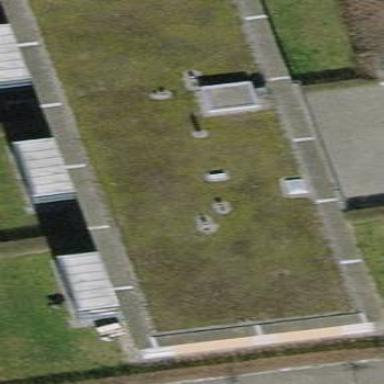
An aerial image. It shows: Building with flat roof.